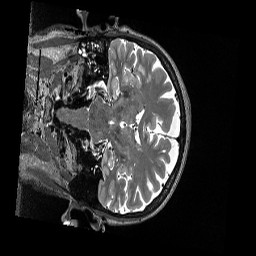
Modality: T2w
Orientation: coronal
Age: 69
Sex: female
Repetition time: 3.2 s
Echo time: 0.563 s